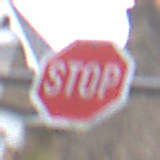
Verkehrszeichen: Stop
Umgebung: Outdoor, Urban
Tageszeit: MorningAfternoon
Wetter: Overcast
Licht: Natural
Jahreszeit: NotSpecified
Kontrast: LowContrast